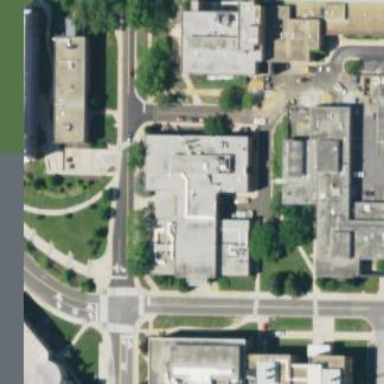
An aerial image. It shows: View of university building.